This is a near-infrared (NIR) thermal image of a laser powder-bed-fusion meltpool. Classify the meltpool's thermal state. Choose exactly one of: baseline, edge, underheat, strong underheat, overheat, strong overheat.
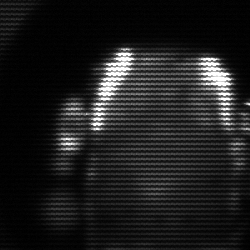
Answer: baseline